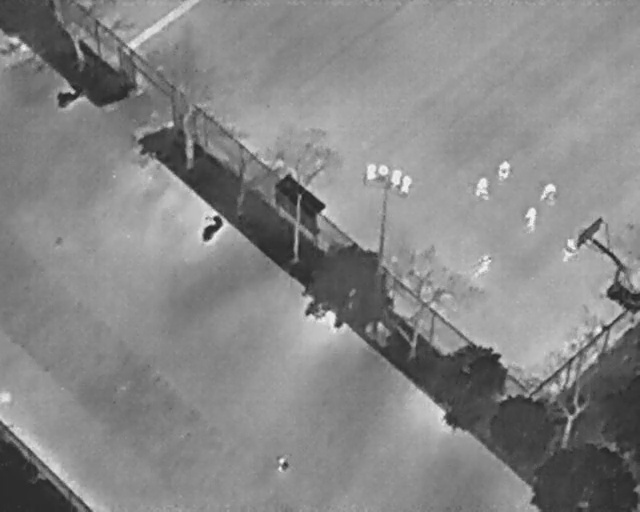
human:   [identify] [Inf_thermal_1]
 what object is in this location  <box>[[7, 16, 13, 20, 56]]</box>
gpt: <ref>1 medium bicycle at the top left</ref>